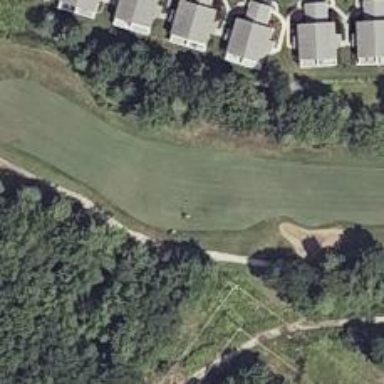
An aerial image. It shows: View of golf hole.